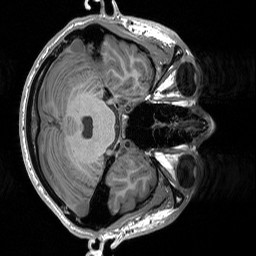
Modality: T1w
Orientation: axial
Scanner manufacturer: siemens
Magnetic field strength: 3 T
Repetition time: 1.76 s
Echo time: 0.0022 s